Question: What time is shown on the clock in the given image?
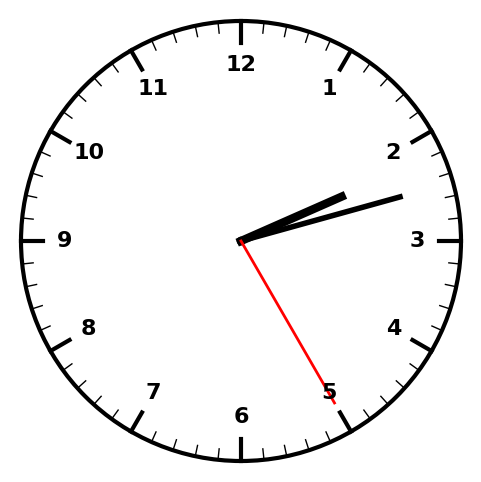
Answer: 02:12:25